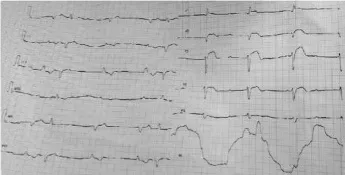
ECG of the man patient when admitted to hospital, V1-V3 lead ST-elevation, and ,third-degree atrioventricular block.
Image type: electrography (ekg)